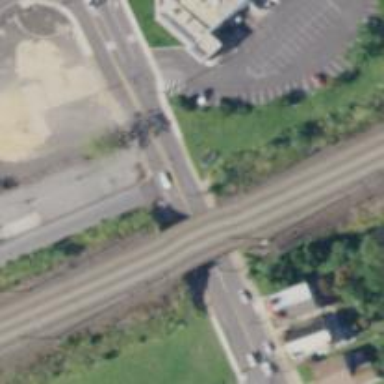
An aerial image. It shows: Bridge over electrified railway with contact line.